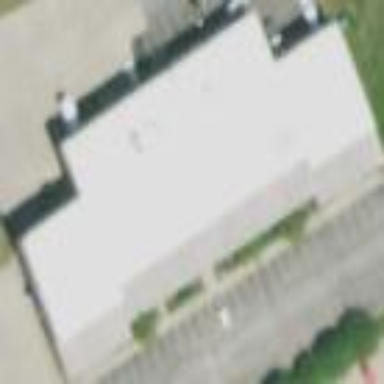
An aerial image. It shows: Industrial building.